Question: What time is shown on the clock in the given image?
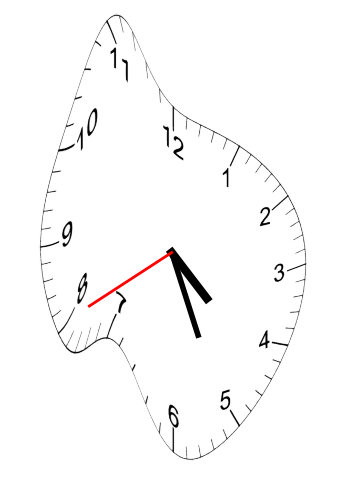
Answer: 04:25:40